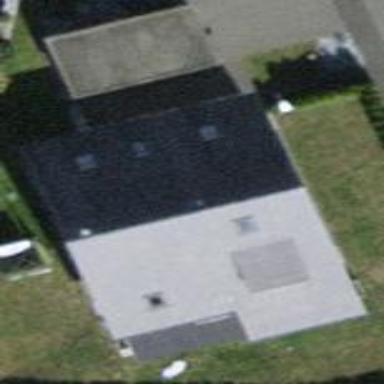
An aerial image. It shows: Detached building with gabled roof.